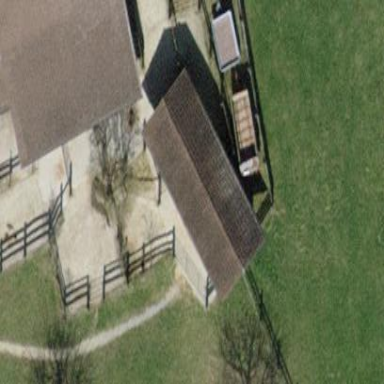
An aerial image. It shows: Shed.